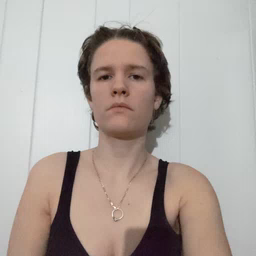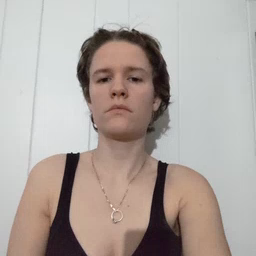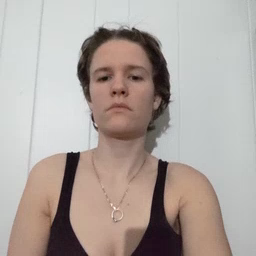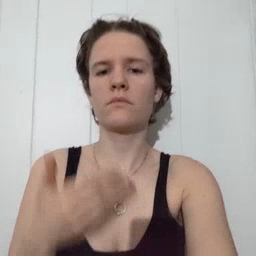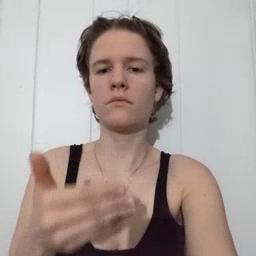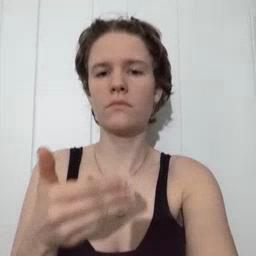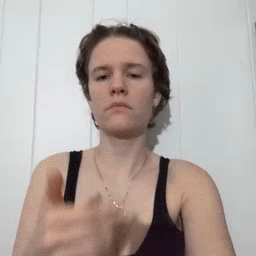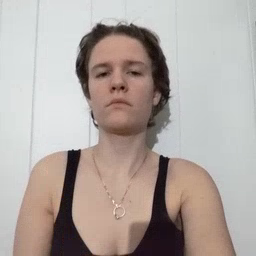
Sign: close